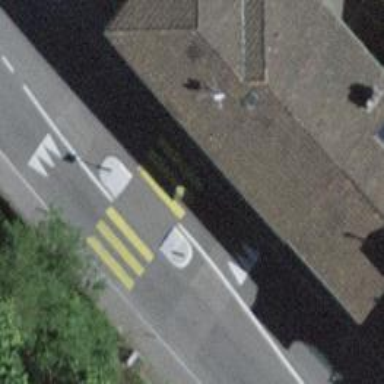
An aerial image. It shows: Uncontrolled road crossing with markings.